Question: I'm trying to extract a urinalysis strip colors to analyze them and need to segment color areas to have a robust solution.

Currently, I'm using a hardcoded distance from top approximation.
I already tried using adaptative thresholding and can't segment colors correctly without detecting background noise, joining multiple colors or not detecting some colors at all.
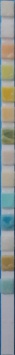
Answer: I think you are a bit over complicating this: your problem is in essence a 1D problem: you can look at the average color per row of your image, and this should give you a clean and more robust version to work on:
'''
img = imread('http://i.imgur.com/mhGA3hp.jpg');
img = im2double(img);
avg = mean(img,2);
imshow(bsxfun(@times, avg, ones(1,50,3)));
'''
Results with:
<URL>
I believe you will find it easier to work with the 1D clean version of your image.